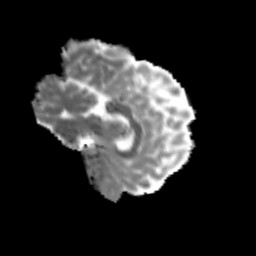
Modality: MD
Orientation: sagittal
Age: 25
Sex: female
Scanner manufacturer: siemens
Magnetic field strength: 3 T
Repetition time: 3.5 s
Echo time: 0.125 s